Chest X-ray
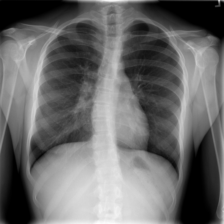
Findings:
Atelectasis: negative
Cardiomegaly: negative
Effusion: negative
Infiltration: negative
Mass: negative
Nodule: negative
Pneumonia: negative
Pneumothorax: negative
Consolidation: negative
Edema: negative
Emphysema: negative
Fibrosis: negative
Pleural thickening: negative
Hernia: negative